Field crop: maize
Growth stage: 1
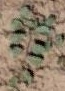
Species: convolvulus